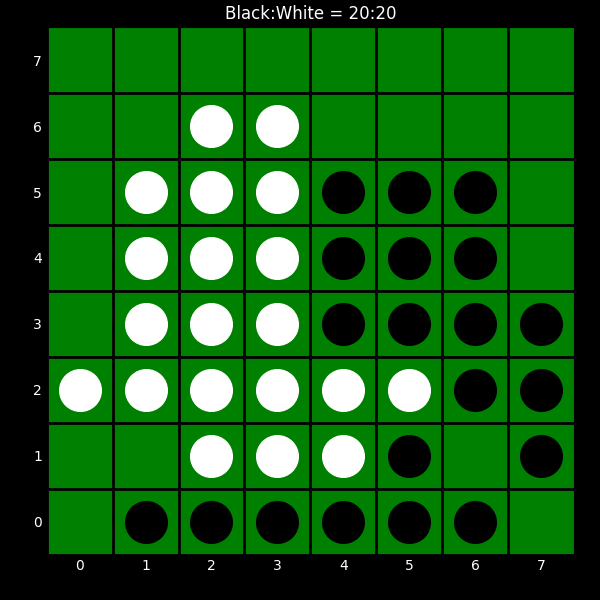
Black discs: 20
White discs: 20